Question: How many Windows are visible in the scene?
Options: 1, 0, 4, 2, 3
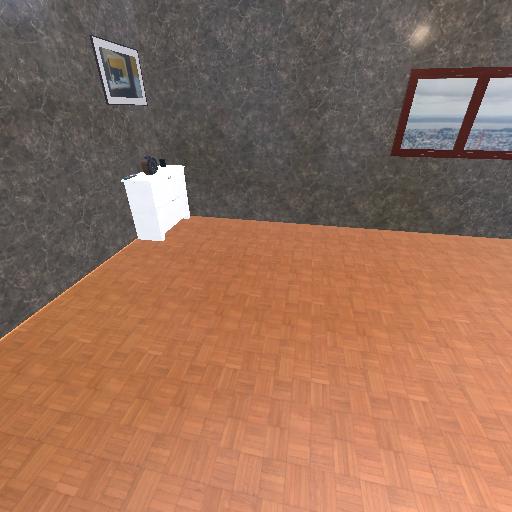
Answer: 1